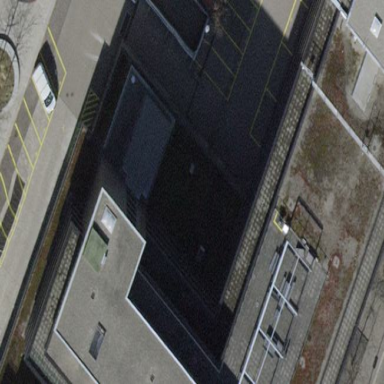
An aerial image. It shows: Commercial building being used as office.